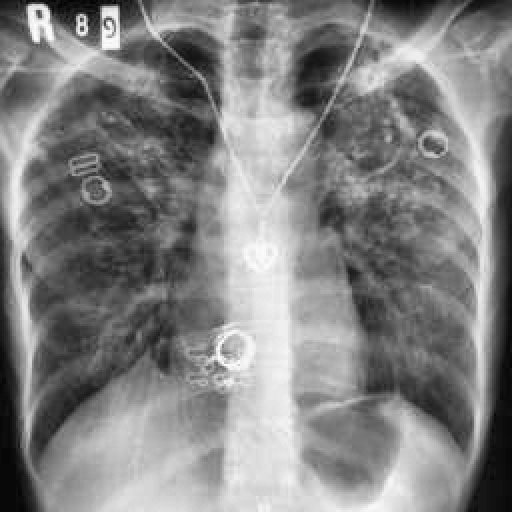
Finding: TUBERCULOSIS